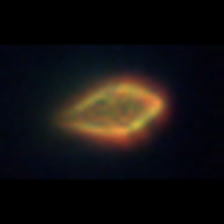
Taxon: Gyrodinium
Group: Dinoflagellates